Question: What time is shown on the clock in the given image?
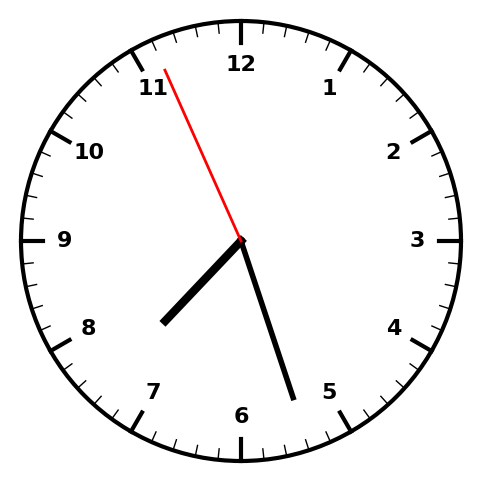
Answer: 07:26:56